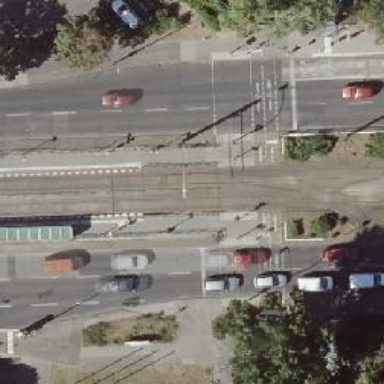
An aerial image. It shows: Asphalt footway with crossing controlled by traffic signals. The footway and cycleway surfaces are both asphalt.